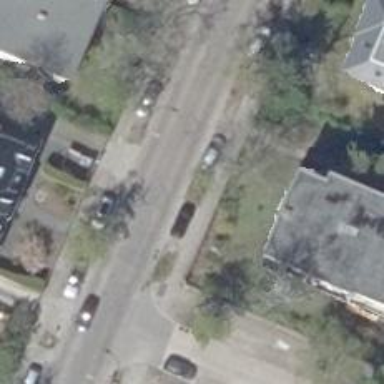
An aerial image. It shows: Avenue lined with deciduous broadleaved trees.